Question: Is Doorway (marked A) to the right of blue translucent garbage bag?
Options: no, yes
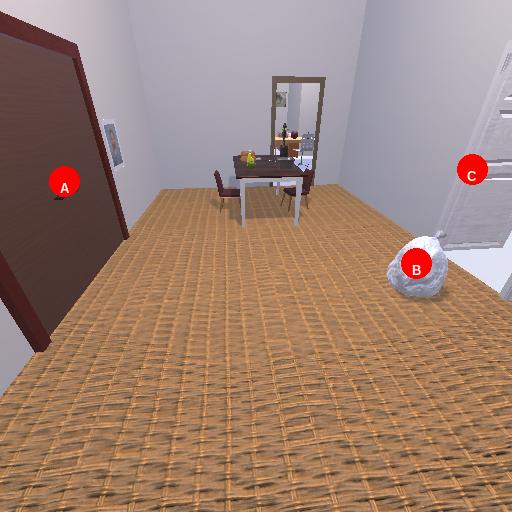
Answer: no